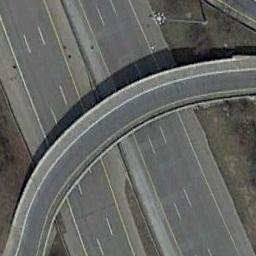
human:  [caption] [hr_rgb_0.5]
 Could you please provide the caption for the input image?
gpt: The overpass is divided into three roads .

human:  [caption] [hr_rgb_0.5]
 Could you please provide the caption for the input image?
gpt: There are several roads under the overpass .

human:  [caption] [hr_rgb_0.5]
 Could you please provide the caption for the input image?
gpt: The overpass is over the road on the lawn .

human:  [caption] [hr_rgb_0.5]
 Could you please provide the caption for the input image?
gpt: The overpass is next to the bare land .

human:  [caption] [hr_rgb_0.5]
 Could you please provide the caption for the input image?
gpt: There are bare lawns beside the overpass .